Aerial crown-view tile of a tropical tree (Barro Colorado Island, Panama), acquired 20250217:
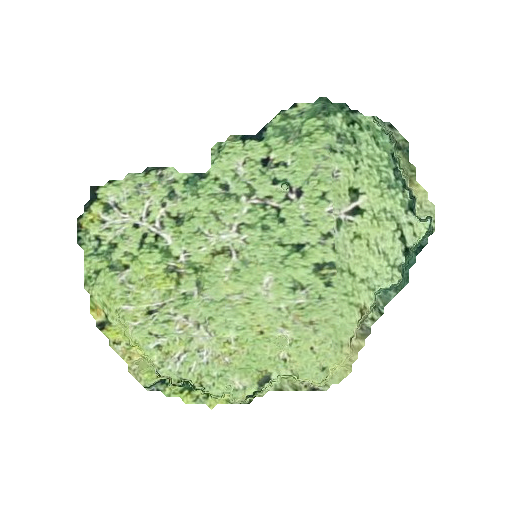
Species: Jacaranda copaia
GBIF accepted scientific name: Jacaranda copaia
Crown area: 111.763 m²